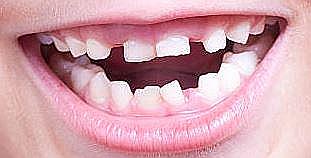
Condition: hypodontia